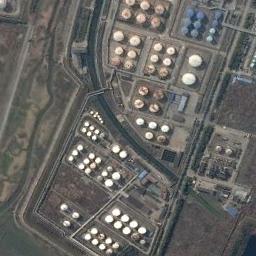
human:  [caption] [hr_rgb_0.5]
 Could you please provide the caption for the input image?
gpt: There are many neatly arranged storage tanks and many pipelines in the factory .

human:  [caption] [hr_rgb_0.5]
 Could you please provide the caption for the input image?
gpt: The storage tanks here are half white and half black .

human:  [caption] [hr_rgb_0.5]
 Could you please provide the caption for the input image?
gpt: There are many roads beside the storage tanks .

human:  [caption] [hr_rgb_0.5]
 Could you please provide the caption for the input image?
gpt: There are many storage tanks on the bare land .

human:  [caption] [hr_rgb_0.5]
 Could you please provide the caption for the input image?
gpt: There are many storage tanks arranged neatly .